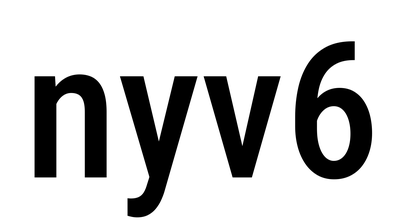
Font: Roboto_Condensed_Medium